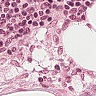
Metastatic tissue present: no